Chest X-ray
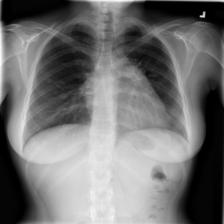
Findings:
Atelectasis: negative
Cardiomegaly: negative
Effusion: negative
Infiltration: negative
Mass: negative
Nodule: positive
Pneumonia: negative
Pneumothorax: negative
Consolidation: negative
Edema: negative
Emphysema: negative
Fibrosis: negative
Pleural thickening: negative
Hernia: negative